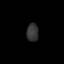
Tissue: lung
Cell type: Myeloid cells
Senescence score: 0.1381
Nuclear area (px): 207
Mean DAPI intensity: 52.145